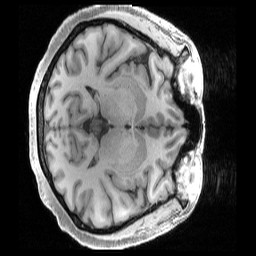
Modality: T1w
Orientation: axial
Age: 43
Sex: female
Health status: ill
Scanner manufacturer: siemens
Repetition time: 2.4 s
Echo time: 0.00231 s